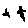
Label: bird